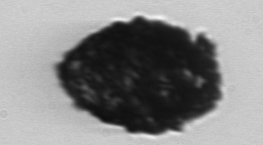
Label: Stenosemella_pacifica